Question: I have the following error in my Spring Boot Application:
'''
There was an unexpected error (type=Internal Server Error, status=500).
inStream parameter is null
'''
The application runs without errors in IntelliJ. After packaging to '.jar' or '.war' its unable to find my properties file anymore.
'''
Properties prop = new Properties();
prop.load(WebtvApplication.class.getClassLoader().getResourceAsStream("sender.properties"));
'''
here's a screenshot of my directory with the properties file:

My pom.xml:
'''
<?xml version="1.0" encoding="UTF-8"?>
<project xmlns="http://maven.apache.org/POM/4.0.0" xmlns:xsi="http://www.w3.org/2001/XMLSchema-instance"
xsi:schemaLocation="http://maven.apache.org/POM/4.0.0 https://maven.apache.org/xsd/maven-4.0.0.xsd">
<modelVersion>4.0.0</modelVersion>
<parent>
<groupId>org.springframework.boot</groupId>
<artifactId>spring-boot-starter-parent</artifactId>
<version>2.2.2.RELEASE</version>
<relativePath/> <!-- lookup parent from repository -->
</parent>
<groupId>de.felix</groupId>
<artifactId>webtv</artifactId>
<version>0.0.1-SNAPSHOT</version>
<name>webtv</name>
<description>Demo project for Spring Boot</description>
<packaging>war</packaging>
<properties>
<java.version>11</java.version>
<start-class>de.felix.webtv.WebtvApplication</start-class>
</properties>
<dependencies>
<dependency>
<groupId>org.springframework.boot</groupId>
<artifactId>spring-boot-starter-web</artifactId>
</dependency>
<dependency>
<groupId>org.springframework.boot</groupId>
<artifactId>spring-boot-devtools</artifactId>
<scope>runtime</scope>
<optional>true</optional>
</dependency>
<dependency>
<groupId>org.springframework.boot</groupId>
<artifactId>spring-boot-configuration-processor</artifactId>
<optional>true</optional>
</dependency>
<dependency>
<groupId>org.springframework.boot</groupId>
<artifactId>spring-boot-starter-test</artifactId>
<scope>test</scope>
<exclusions>
<exclusion>
<groupId>org.junit.vintage</groupId>
<artifactId>junit-vintage-engine</artifactId>
</exclusion>
</exclusions>
</dependency>
<dependency>
<groupId>org.springframework.boot</groupId>
<artifactId>spring-boot-starter-tomcat</artifactId>
<scope>provided</scope>
</dependency>
<dependency>
<groupId>org.apache.tomcat.embed</groupId>
<artifactId>tomcat-embed-jasper</artifactId>
<scope>provided</scope>
</dependency>
<dependency>
<groupId>javax.servlet</groupId>
<artifactId>jstl</artifactId>
</dependency>
</dependencies>
<build>
<plugins>
<plugin>
<groupId>org.springframework.boot</groupId>
<artifactId>spring-boot-maven-plugin</artifactId>
</plugin>
</plugins>
<resources>
<resource>
<directory>src/main/webapp</directory>
</resource>
</resources>
</build>
</project>
'''
And this is the full Stacktrace:
'''
There was an unexpected error (type=Internal Server Error, status=500).
inStream parameter is null
java.lang.NullPointerException: inStream parameter is null
at java.base/java.util.Objects.requireNonNull(Objects.java:246)
at java.base/java.util.Properties.load(Properties.java:403)
at de.felix.webtv.views.RemoteController.liste(RemoteController.java:24)
at de.felix.webtv.views.RemoteController.remote(RemoteController.java:31)
at java.base/jdk.internal.reflect.NativeMethodAccessorImpl.invoke0(Native Method)
at java.base/jdk.internal.reflect.NativeMethodAccessorImpl.invoke(NativeMethodAccessorImpl.java:62)
at java.base/jdk.internal.reflect.DelegatingMethodAccessorImpl.invoke(DelegatingMethodAccessorImpl.java:43)
at java.base/java.lang.reflect.Method.invoke(Method.java:566)
at org.springframework.web.method.support.InvocableHandlerMethod.doInvoke(InvocableHandlerMethod.java:190)
at org.springframework.web.method.support.InvocableHandlerMethod.invokeForRequest(InvocableHandlerMethod.java:138)
at org.springframework.web.servlet.mvc.method.annotation.ServletInvocableHandlerMethod.invokeAndHandle(ServletInvocableHandlerMethod.java:106)
at org.springframework.web.servlet.mvc.method.annotation.RequestMappingHandlerAdapter.invokeHandlerMethod(RequestMappingHandlerAdapter.java:888)
at org.springframework.web.servlet.mvc.method.annotation.RequestMappingHandlerAdapter.handleInternal(RequestMappingHandlerAdapter.java:793)
at org.springframework.web.servlet.mvc.method.AbstractHandlerMethodAdapter.handle(AbstractHandlerMethodAdapter.java:87)
at org.springframework.web.servlet.DispatcherServlet.doDispatch(DispatcherServlet.java:1040)
at org.springframework.web.servlet.DispatcherServlet.doService(DispatcherServlet.java:943)
at org.springframework.web.servlet.FrameworkServlet.processRequest(FrameworkServlet.java:1006)
at org.springframework.web.servlet.FrameworkServlet.doGet(FrameworkServlet.java:898)
at javax.servlet.http.HttpServlet.service(HttpServlet.java:634)
at org.springframework.web.servlet.FrameworkServlet.service(FrameworkServlet.java:883)
at javax.servlet.http.HttpServlet.service(HttpServlet.java:741)
at org.apache.catalina.core.ApplicationFilterChain.internalDoFilter(ApplicationFilterChain.java:231)
at org.apache.catalina.core.ApplicationFilterChain.doFilter(ApplicationFilterChain.java:166)
at org.apache.tomcat.websocket.server.WsFilter.doFilter(WsFilter.java:53)
at org.apache.catalina.core.ApplicationFilterChain.internalDoFilter(ApplicationFilterChain.java:193)
at org.apache.catalina.core.ApplicationFilterChain.doFilter(ApplicationFilterChain.java:166)
at org.springframework.web.filter.RequestContextFilter.doFilterInternal(RequestContextFilter.java:100)
at org.springframework.web.filter.OncePerRequestFilter.doFilter(OncePerRequestFilter.java:119)
at org.apache.catalina.core.ApplicationFilterChain.internalDoFilter(ApplicationFilterChain.java:193)
at org.apache.catalina.core.ApplicationFilterChain.doFilter(ApplicationFilterChain.java:166)
at org.springframework.web.filter.FormContentFilter.doFilterInternal(FormContentFilter.java:93)
at org.springframework.web.filter.OncePerRequestFilter.doFilter(OncePerRequestFilter.java:119)
at org.apache.catalina.core.ApplicationFilterChain.internalDoFilter(ApplicationFilterChain.java:193)
at org.apache.catalina.core.ApplicationFilterChain.doFilter(ApplicationFilterChain.java:166)
at org.springframework.web.filter.CharacterEncodingFilter.doFilterInternal(CharacterEncodingFilter.java:201)
at org.springframework.web.filter.OncePerRequestFilter.doFilter(OncePerRequestFilter.java:119)
at org.apache.catalina.core.ApplicationFilterChain.internalDoFilter(ApplicationFilterChain.java:193)
at org.apache.catalina.core.ApplicationFilterChain.doFilter(ApplicationFilterChain.java:166)
at org.apache.catalina.core.StandardWrapperValve.invoke(StandardWrapperValve.java:202)
at org.apache.catalina.core.StandardContextValve.invoke(StandardContextValve.java:96)
at org.apache.catalina.authenticator.AuthenticatorBase.invoke(AuthenticatorBase.java:526)
at org.apache.catalina.core.StandardHostValve.invoke(StandardHostValve.java:139)
at org.apache.catalina.valves.ErrorReportValve.invoke(ErrorReportValve.java:92)
at org.apache.catalina.core.StandardEngineValve.invoke(StandardEngineValve.java:74)
at org.apache.catalina.connector.CoyoteAdapter.service(CoyoteAdapter.java:343)
at org.apache.coyote.http11.Http11Processor.service(Http11Processor.java:367)
at org.apache.coyote.AbstractProcessorLight.process(AbstractProcessorLight.java:65)
at org.apache.coyote.AbstractProtocol$ConnectionHandler.process(AbstractProtocol.java:860)
at org.apache.tomcat.util.net.NioEndpoint$SocketProcessor.doRun(NioEndpoint.java:1591)
at org.apache.tomcat.util.net.SocketProcessorBase.run(SocketProcessorBase.java:49)
at java.base/java.util.concurrent.ThreadPoolExecutor.runWorker(ThreadPoolExecutor.java:1128)
at java.base/java.util.concurrent.ThreadPoolExecutor$Worker.run(ThreadPoolExecutor.java:628)
at org.apache.tomcat.util.threads.TaskThread$WrappingRunnable.run(TaskThread.java:61)
at java.base/java.lang.Thread.run(Thread.java:834)
'''
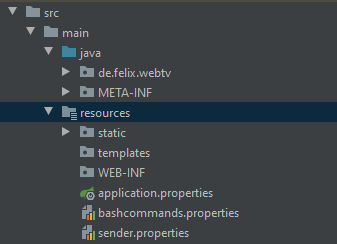
Answer: The problem is in your pom.xml:
'''
<build>
<plugins>
<plugin>
<groupId>org.springframework.boot</groupId>
<artifactId>spring-boot-maven-plugin</artifactId>
</plugin>
</plugins>
<resources>
<resource>
<directory>src/main/webapp</directory>
</resource>
</resources>
</build>
'''
Just remove the 'resources' section and it will work, you forced maven to take resources especially from inexistent 'src/main/webapp' dir.